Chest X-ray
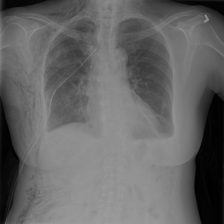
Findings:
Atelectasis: positive
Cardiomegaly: negative
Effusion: positive
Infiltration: negative
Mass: negative
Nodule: negative
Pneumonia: negative
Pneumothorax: positive
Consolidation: negative
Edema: negative
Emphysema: positive
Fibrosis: negative
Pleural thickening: positive
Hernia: negative